九年级 · 度量几何学
(本小题 8.0 分)

从一个半径为 $10 \mathrm{~cm}$ 的圆片中裁下一个垫片, 如图中阴影部分. 已知 $A B / / C D, A B=C D=$
$16 \mathrm{~cm}$. 求垫片的面积(精确到 $\left.0.1 \mathrm{~cm}^{2}\right)$.

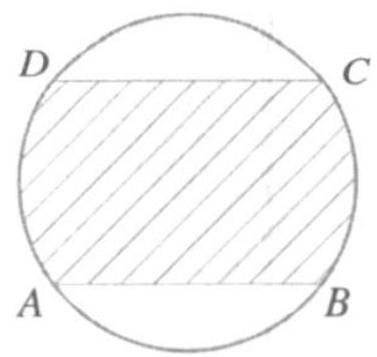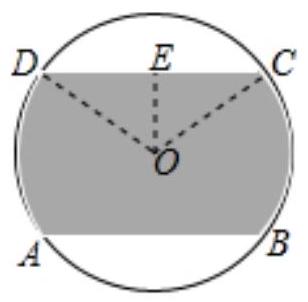
答案:  解：设圆心为 $O$, 连接 $O C 、 O D$, 作 $O E \perp C D$ 于 $E$, 如图:

由题意得: $O D=10 \mathrm{~cm}$,

则圆 $O$ 的面积 $=\pi \times O D^{2} \approx 314.16\left(\mathrm{~cm}^{2}\right)$,

$\because A B=C D=16 \mathrm{~cm}, O E \perp C D$,

$\therefore C E=\frac{1}{2} A B=8 \mathrm{~cm}$,

$\therefore O E=\sqrt{O C^{2}-C E^{2}}=\sqrt{10^{2}-8^{2}}=6(\mathrm{~cm}), \quad \sin \angle E O C=\frac{C E}{O C}=\frac{8}{10}=0.8$,

解得: $\angle E O C \approx 53.13^{\circ}$,

$\therefore \angle C O D=2 \angle E O C=106.26^{\circ}$,

$\therefore$ 扇形 $O D C$ 的面积 $=\frac{106.26 \times \pi \times 10^{2}}{360} \approx 92.73\left(\mathrm{~cm}^{2}\right), \triangle O D C$ 的面积 $=\frac{1}{2} C D \times O E=\frac{1}{2} \times 16 \times 6=$ $48\left(\mathrm{~cm}^{2}\right)$,

$\therefore$ 垫片的面积 $=314.16-2 \times(92.73-48) \approx 224.7\left(\mathrm{~cm}^{2}\right)$.

答: 垫片的面积约 $224.7 \mathrm{~cm}^{2}$.

【解析】本题考查了垂径定理、勾股定理、扇形面积公式、三角函数定义等知识; 熟练掌握垂径定理和勾股定理是解题的关键.

设圆心为 $O$, 连接 $O C 、 O D$, 作 $O E \perp C D$ 于 $E$, 由垂径定理得出 $C E=\frac{1}{2} A B=8 \mathrm{~cm}$, 由勾股定理得出 $O E=6 \mathrm{~cm}$, 由三角函数定义求出 $\angle E O C \approx 53.13^{\circ}$, 得出 $\angle C O D=2 \angle E O C=106.26^{\circ}$, 求出扇形 $O D C$ 和 $\triangle O D C$ 的面积, 进而得出答案.